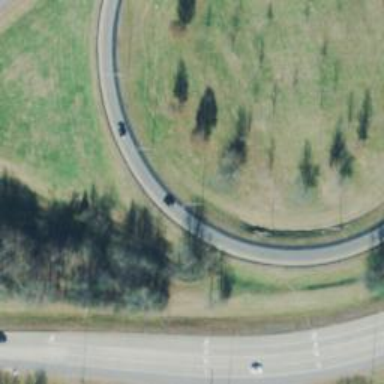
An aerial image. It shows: Asphalt trunk link road with embankment on the left side.